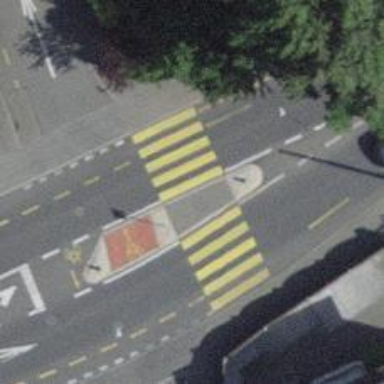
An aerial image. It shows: Kerb barrier.